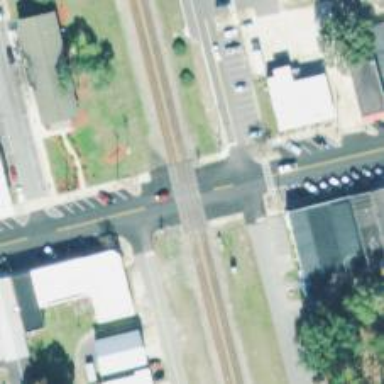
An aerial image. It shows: Level crossing with lights at railway intersection.